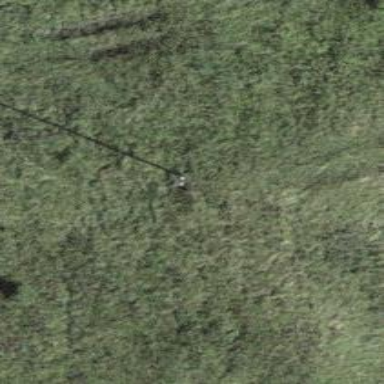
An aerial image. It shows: Minor power line.